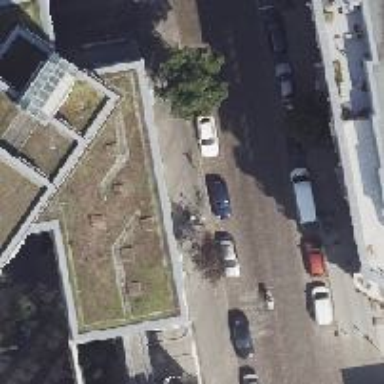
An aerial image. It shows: Bicycle parking located on the sidewalk.